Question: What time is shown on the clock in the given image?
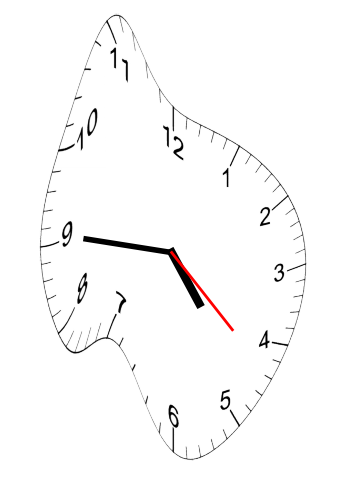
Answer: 04:45:22